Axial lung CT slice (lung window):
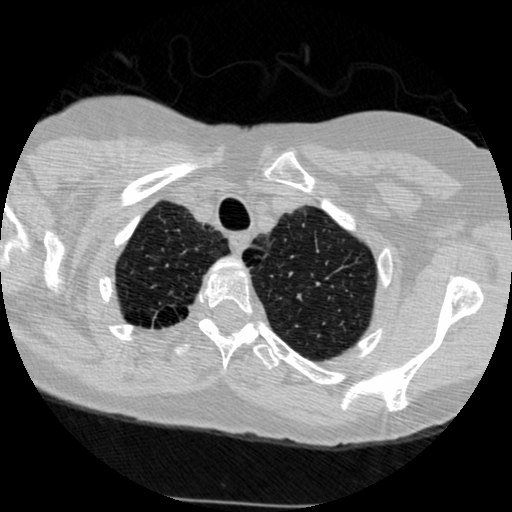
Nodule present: no